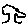
Label: tree